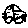
Label: car